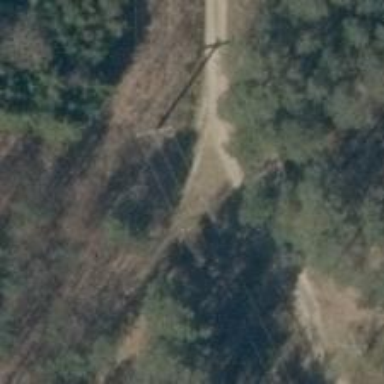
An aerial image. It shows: Power pole.